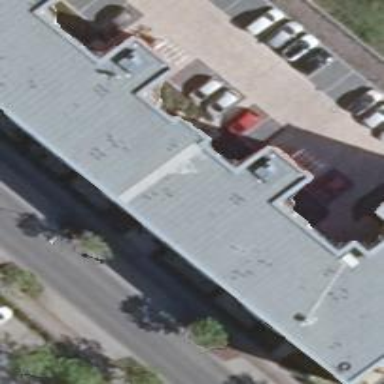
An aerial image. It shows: Nursing home building with flat grey roof.